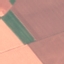
Land use / land cover: AnnualCrop